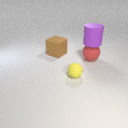
large brown rubber cube behind small yellow rubber sphere